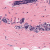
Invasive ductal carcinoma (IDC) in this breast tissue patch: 0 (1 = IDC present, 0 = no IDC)